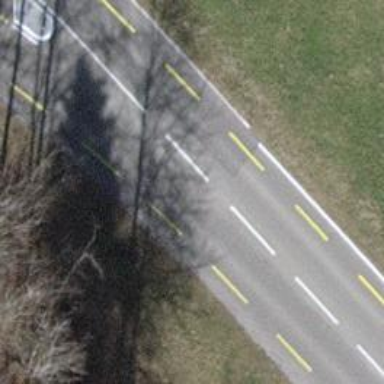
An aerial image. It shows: Tertiary road with asphalt surface. It includes cycle lane on both sides.